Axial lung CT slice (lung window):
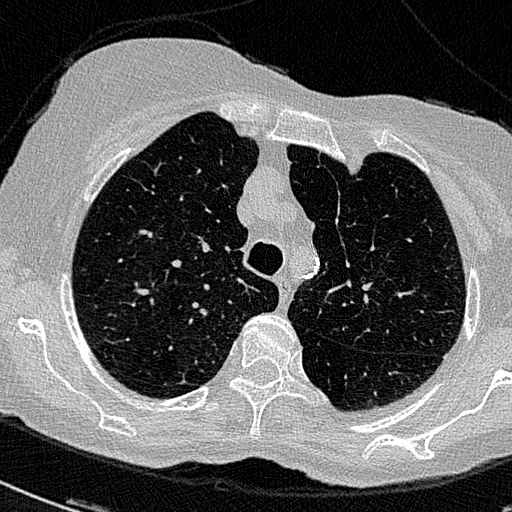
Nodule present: no